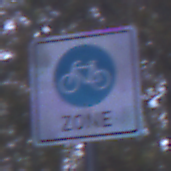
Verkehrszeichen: BeginnFahrradzone
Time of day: Night
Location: Outdoor (Suburban)
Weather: PartlyCloudy
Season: NotSpecified
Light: Artificial